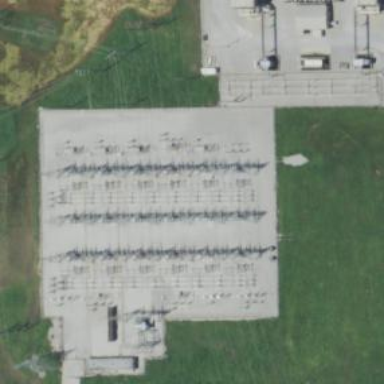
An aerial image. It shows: Switch for power supply.